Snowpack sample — Loveland Pass, Silver Plume, Colorado, USA (12/14/25, 10:50 AM MST)
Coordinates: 39.664, -105.882
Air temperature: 36 °F
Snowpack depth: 67 cm
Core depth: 20 cm
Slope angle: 6°, slope face: 326°
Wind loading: low
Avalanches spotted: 0
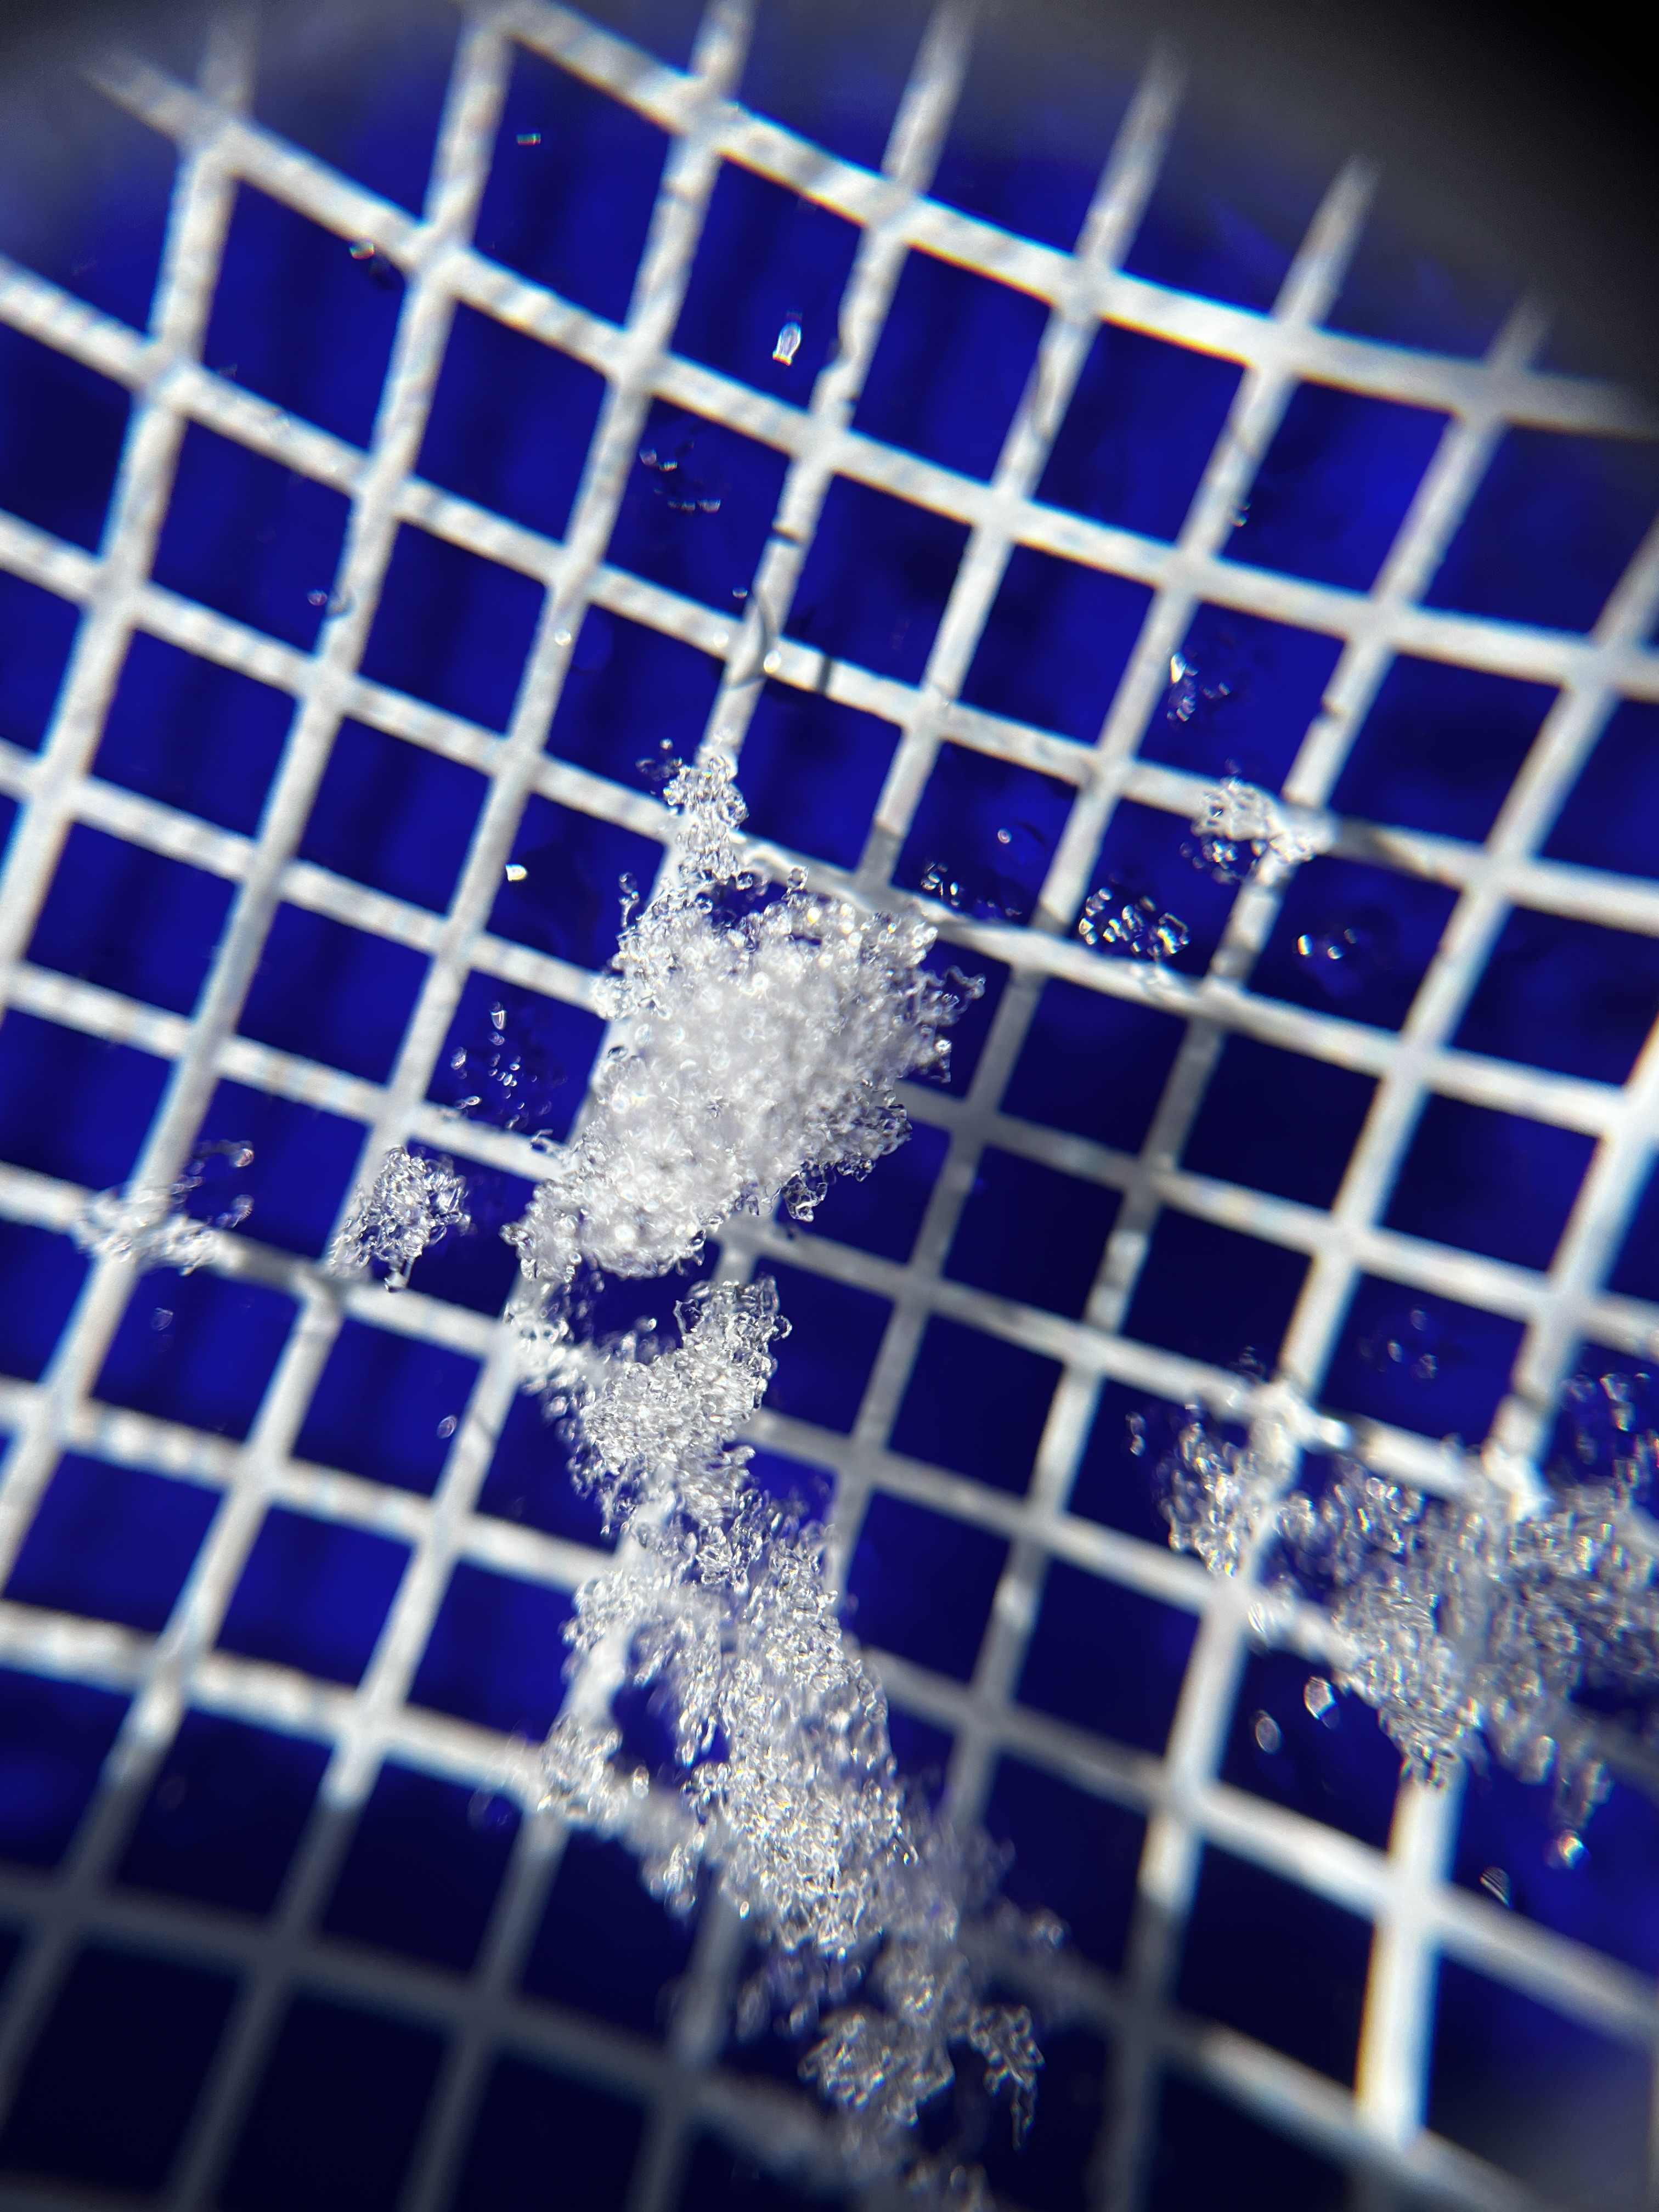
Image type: magnified_profile
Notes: No avalanches spotted, very late start to the season with minimal snowpack